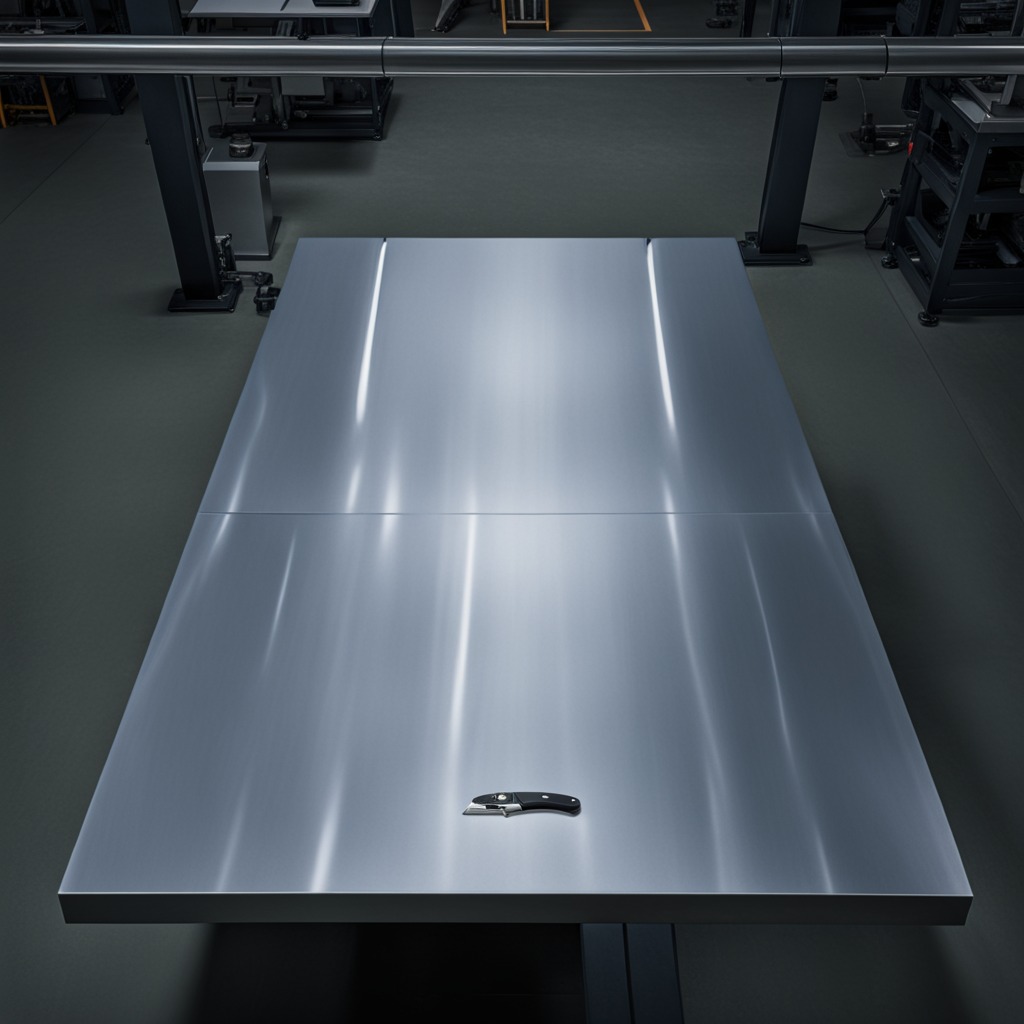
A utility knife lies on the tabletop in the evening.